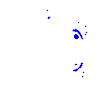
Particle: electron